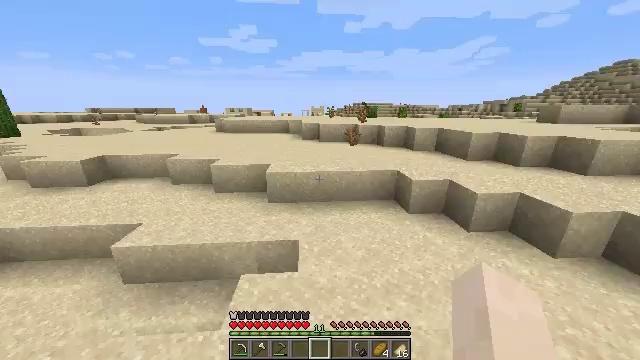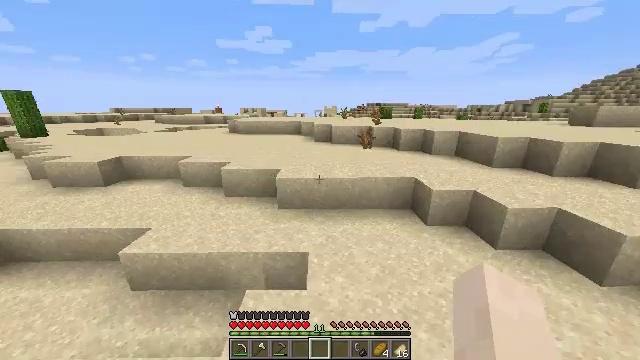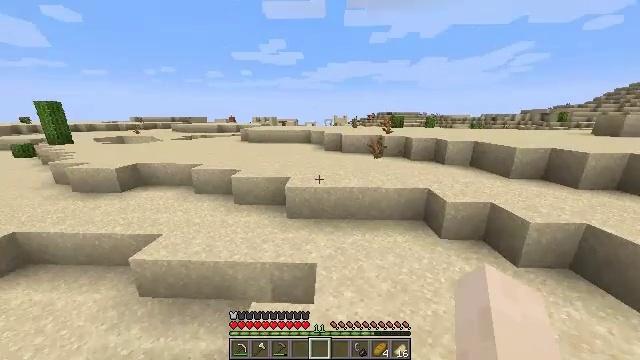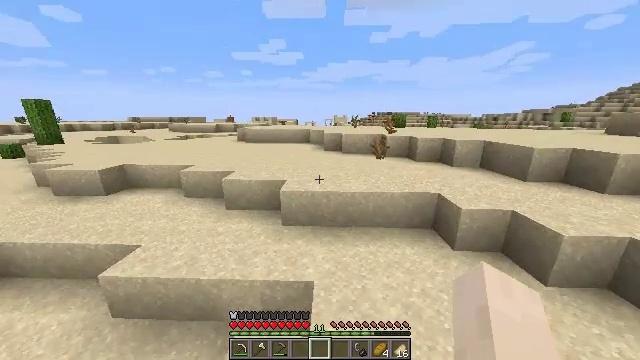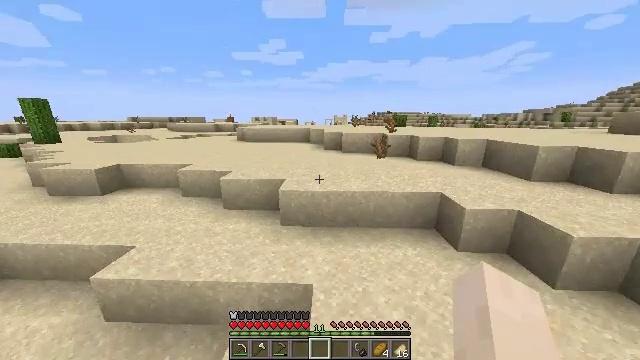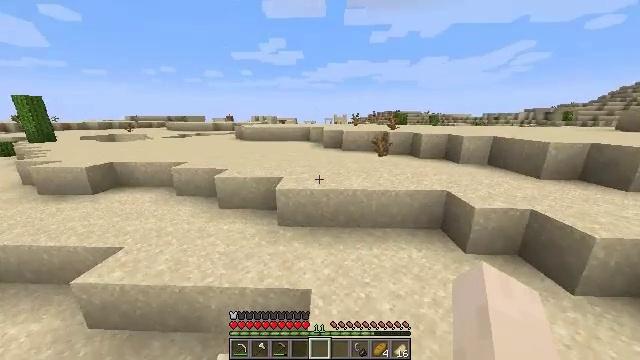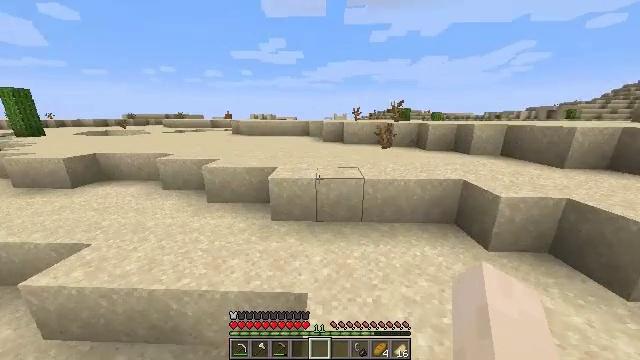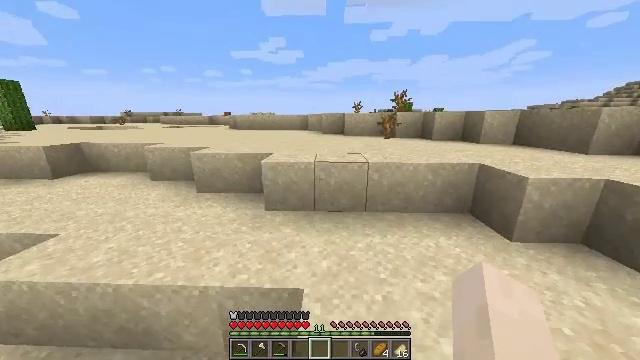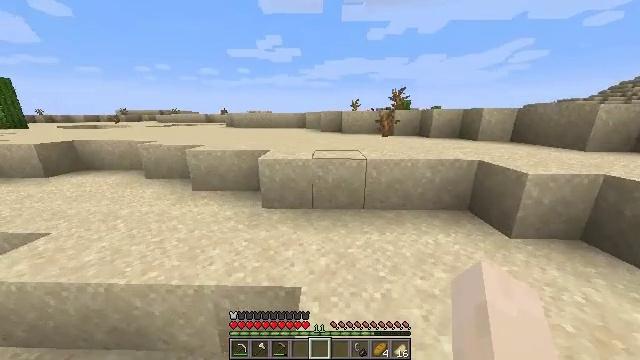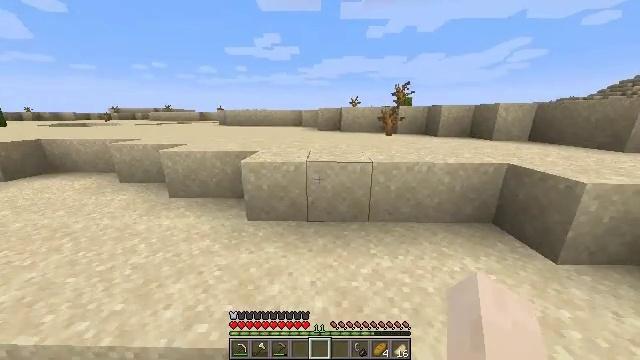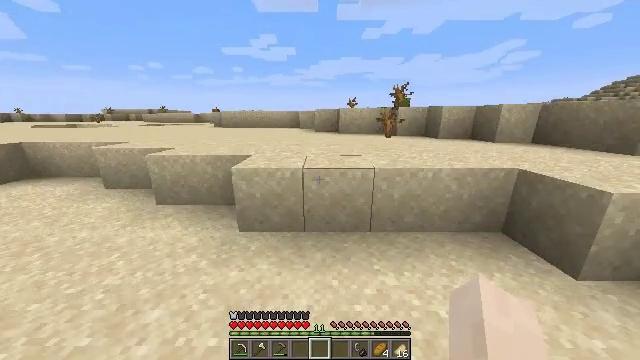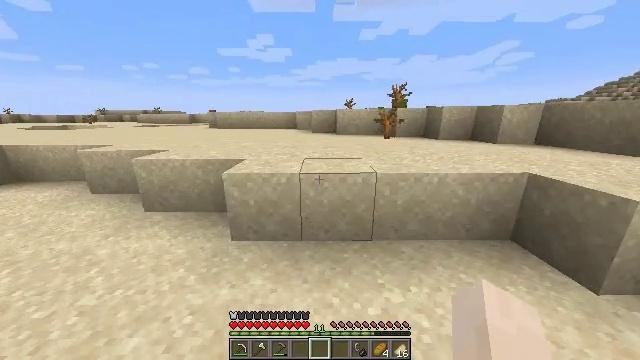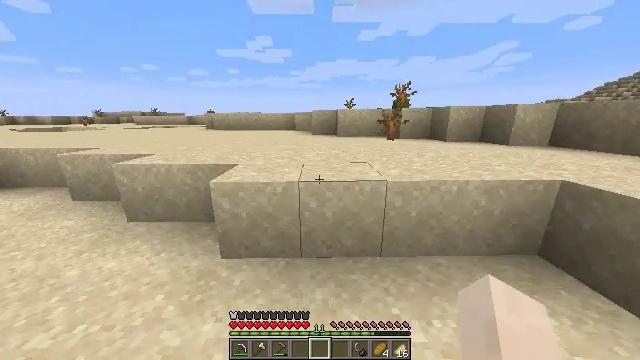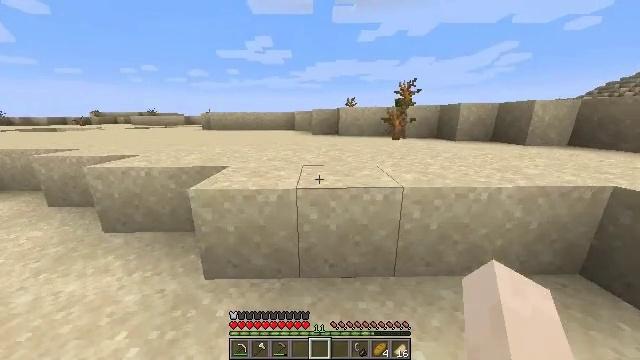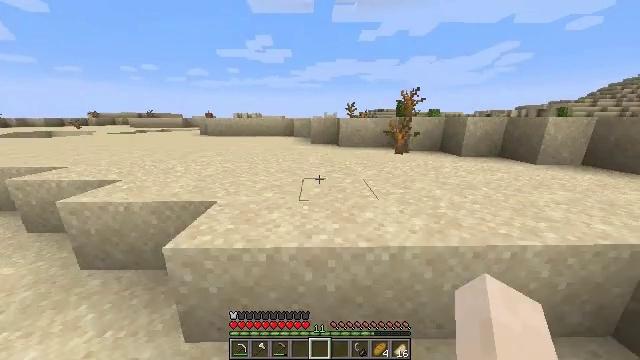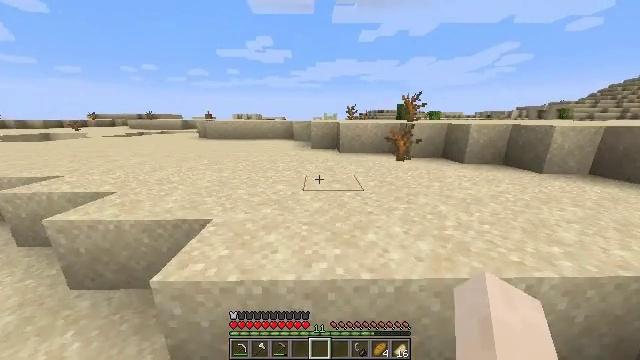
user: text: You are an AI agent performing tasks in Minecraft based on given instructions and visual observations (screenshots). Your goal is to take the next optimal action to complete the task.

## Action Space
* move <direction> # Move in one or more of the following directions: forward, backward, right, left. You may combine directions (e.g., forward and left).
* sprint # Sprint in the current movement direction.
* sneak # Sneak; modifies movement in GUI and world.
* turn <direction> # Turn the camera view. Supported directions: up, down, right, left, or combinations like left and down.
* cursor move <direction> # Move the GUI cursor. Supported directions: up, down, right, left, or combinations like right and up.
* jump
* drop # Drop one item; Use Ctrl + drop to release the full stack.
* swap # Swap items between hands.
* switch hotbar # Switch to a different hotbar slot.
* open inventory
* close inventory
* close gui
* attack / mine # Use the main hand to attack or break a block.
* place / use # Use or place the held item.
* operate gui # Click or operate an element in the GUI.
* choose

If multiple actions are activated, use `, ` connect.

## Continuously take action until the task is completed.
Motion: motion action
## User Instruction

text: Obtain an apple through crafting.
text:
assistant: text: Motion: move forward, sprint, jump
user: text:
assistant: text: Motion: move forward, sprint, turn left and up
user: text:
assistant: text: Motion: move forward, sprint
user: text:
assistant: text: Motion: move forward, sprint
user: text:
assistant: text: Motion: move forward, sprint
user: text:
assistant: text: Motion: move forward, sprint
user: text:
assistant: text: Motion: move forward, sprint
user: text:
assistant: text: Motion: move forward, sprint
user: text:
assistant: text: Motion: move forward, sprint
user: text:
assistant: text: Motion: move forward, sprint
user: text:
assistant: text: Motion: move forward, sprint
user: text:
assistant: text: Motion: move forward, sprint
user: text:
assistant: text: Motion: move forward, sprint
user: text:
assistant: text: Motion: move forward, sprint, jump
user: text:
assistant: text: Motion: move forward, sprint, jump
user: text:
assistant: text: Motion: move forward, sprint, turn left, jump
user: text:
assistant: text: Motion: move forward, sprint, turn left, jump
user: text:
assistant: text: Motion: move forward, sprint, jump
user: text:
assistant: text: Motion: move forward, sprint, jump
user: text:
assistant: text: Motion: move forward, sprint, jump
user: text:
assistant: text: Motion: move forward, sprint
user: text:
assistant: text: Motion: move forward, sprint
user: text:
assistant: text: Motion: move forward, sprint
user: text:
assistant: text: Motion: move forward, sprint
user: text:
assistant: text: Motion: move forward, sprint
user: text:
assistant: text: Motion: move forward, sprint
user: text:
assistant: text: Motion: move forward, sprint, turn right
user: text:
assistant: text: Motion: move forward, sprint
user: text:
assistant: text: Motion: move forward, sprint, turn right
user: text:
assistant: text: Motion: move forward, sprint